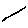
Label: line